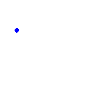
Particle: kaon